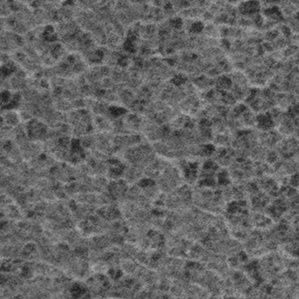
Label: frost